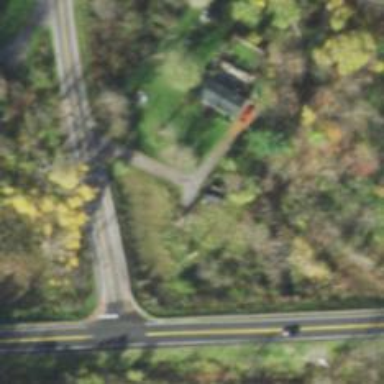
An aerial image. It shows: Driveway.